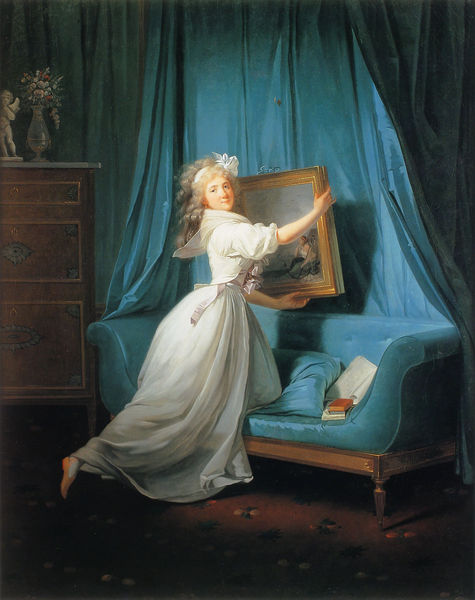
Titel: Mademoiselle Duthé
Künstler: Henri-Pierre Danloux
Institution: Karlsruhe, Staatliche Kunsthalle
Schlagwörter: blau, gemälde, weiß, mädchen, bewegung, blumen, elegant, frau, frisur, grau, kleid, licht, türkis, blick, tuch, rock, schleife, teppich, jacke, rahmen, bild, vorhang, figur, stoff, klassizismus, locken, engel, skulptur, vase, bilderrahmen, bücher, kommode, schrank, sofa, blumenvase, ölgemälde, kissen, vorhänge, weib, couch, buch, diwan, schuh, lustig, intarsien, komode, wandschrank, fröhlich, aufhängen, puto, putti, bau, graue haare, smaragd, boucher, meerblau, blauer vorhang, enhängt vild auf, hängt vild auf, hängt bild auf, vigee-lebrun, bild aufhängen